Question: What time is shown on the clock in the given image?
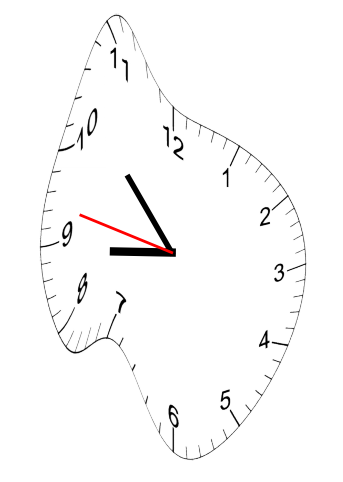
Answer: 08:52:47